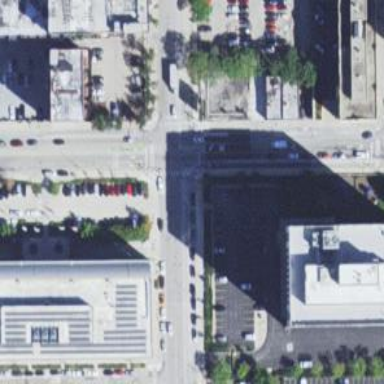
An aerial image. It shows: Secondary road with separate sidewalk.